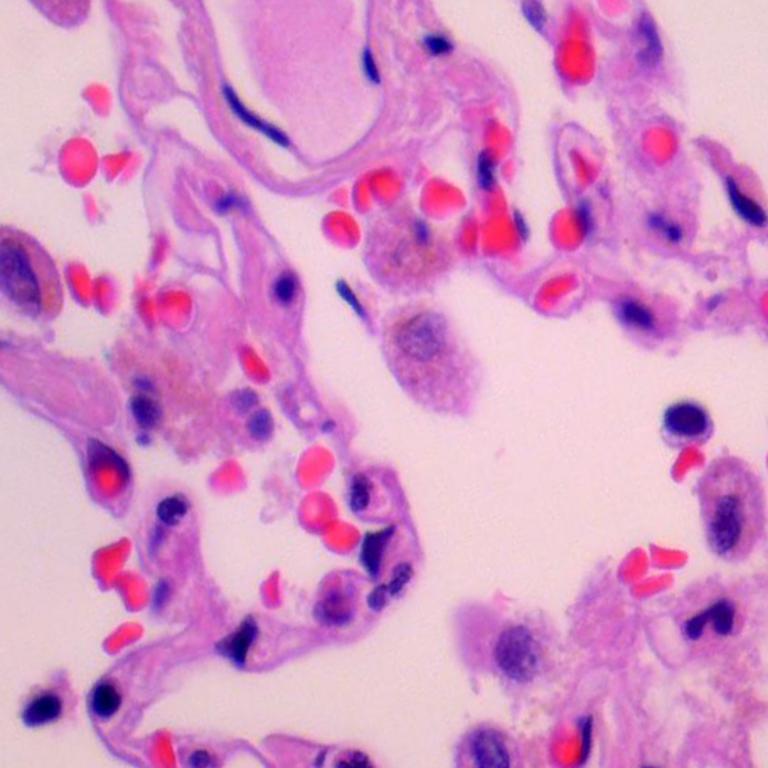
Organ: lung
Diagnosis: benign